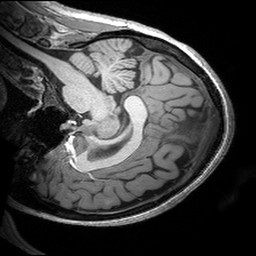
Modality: T1w
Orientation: sagittal
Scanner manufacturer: siemens
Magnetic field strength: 3 T
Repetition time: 2.53 s
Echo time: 0.00299 s